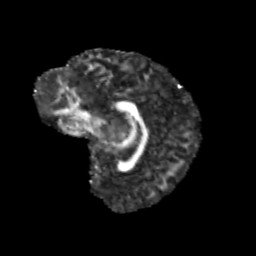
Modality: FA
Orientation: sagittal
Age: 9
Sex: male
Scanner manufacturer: siemens
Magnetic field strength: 3 T
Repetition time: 3.8 s
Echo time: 0.07 s